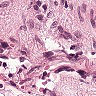
Metastatic tissue present: no